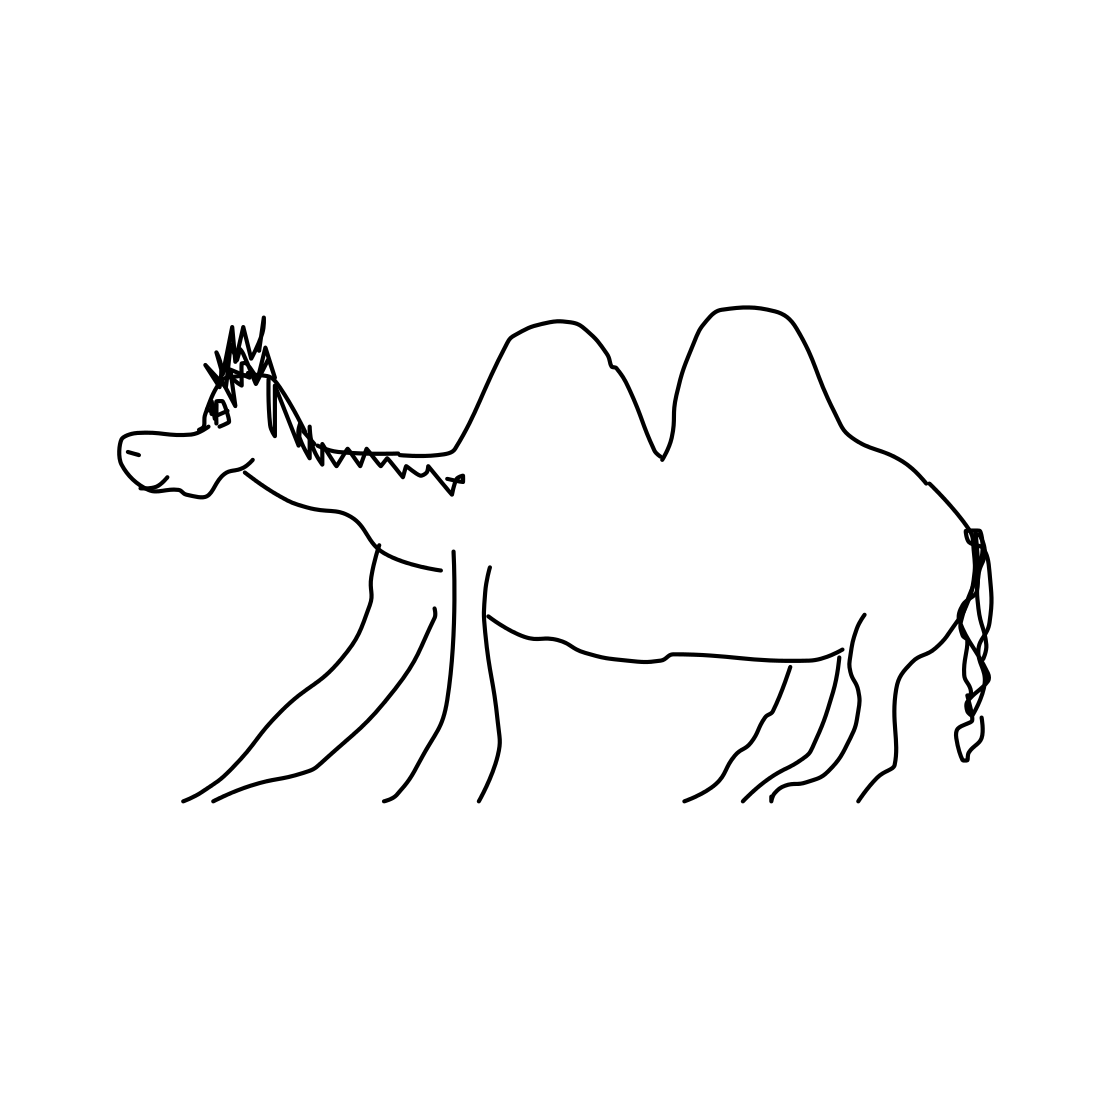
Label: camel